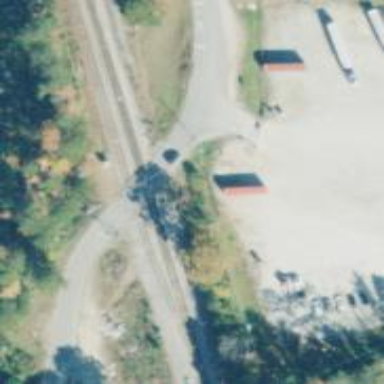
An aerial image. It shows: Level crossing on the railway with lights.